Question: Similar variations of this question have been asked (specifically <URL>, but I'm not having any luck.
I am having issues getting my UL and LI to center within a div.
As you can see, the UL (ie "10 users/ 5TB disk space") is pulled to the right instead of being centered:

The view:
'''
<div class="container"><br>
<div class="pricing-table pricing-three-column row">
<div class="plan col-sm-3 col-md-3">
<div class="plan-name-bronze">
<h2>Bronze</h2>
<span>$8.99 / Month</span>
</div>
<ul>
<li class="plan-feature">10 Users</li>
<li class="plan-feature">5TB Disk Space</li>
<li class="plan-feature"><a href="#" class="btn btn-primary btn-plan-select"><i class="icon-white icon-ok"></i> Select</a></li>
</ul>
</div>
<div class="plan col-sm-3 col-md-3">
<div class="plan-name-silver">
<h2>Silver <span class="badge badge-warning">Popular</span></h2>
<span><strike>$10.99</strike> <font color="red">$9.99 - <span class="label label-warning">Sale</span></font></span>
</div>
<ul>
<li class="plan-feature">50 Users</li>
<li class="plan-feature">10TB Disk Space</li>
<li class="plan-feature"><a href="#" class="btn btn-primary btn-plan-select"><i class="icon-white icon-ok"></i> Select</a></li>
</ul>
</div>
<div class="plan col-sm-3 col-md-3">
<div class="plan-name-gold">
<h2>Gold</h2>
<span>$15.99 / Month</span>
</div>
<ul>
<li class="plan-feature">Unlimited Users</li>
<li class="plan-feature">Unlimited Space</li>
<li class="plan-feature"><a href="#" class="btn btn-primary btn-plan-select"><i class="icon-white icon-ok"></i> Select</a></li>
</ul>
</div>
</div>
</div>
'''
And CSS:
'''
.pricing-table .plan {
margin: 5px;
border-radius: 5px;
text-align: center;
background-color: #f3f3f3;
-moz-box-shadow: 0 0 6px 2px #b0b2ab;
-webkit-box-shadow: 0 0 6px 2px #b0b2ab;
box-shadow: 0 0 6px 2px #b0b2ab;
}
.plan:hover {
background-color: #fff;
-moz-box-shadow: 0 0 12px 3px #b0b2ab;
-webkit-box-shadow: 0 0 12px 3px #b0b2ab;
box-shadow: 0 0 12px 3px #b0b2ab;
}
.plan {
text-align: center;
padding: 20px;
color: #ff;
background-color: #5e5f59;
-moz-border-radius: 5px 5px 0 0;
-webkit-border-radius: 5px 5px 0 0;
border-radius: 5px 5px 0 0;
}
.plan-name-bronze {
padding: 20px;
color: #fff;
background-color: #665D1E;
-moz-border-radius: 5px 5px 0 0;
-webkit-border-radius: 5px 5px 0 0;
border-radius: 5px 5px 0 0;
}
.plan-name-silver {
padding: 20px;
color: #fff;
background-color: #C0C0C0;
-moz-border-radius: 5px 5px 0 0;
-webkit-border-radius: 5px 5px 0 0;
border-radius: 5px 5px 0 0;
}
.plan-name-gold {
padding: 20px;
color: #fff;
background-color: #FFD700;
-moz-border-radius: 5px 5px 0 0;
-webkit-border-radius: 5px 5px 0 0;
border-radius: 5px 5px 0 0;
}
.pricing-table-bronze {
padding: 20px;
color: #fff;
background-color: #f89406;
-moz-border-radius: 5px 5px 0 0;
-webkit-border-radius: 5px 5px 0 0;
border-radius: 5px 5px 0 0;
}
.pricing-table .plan .plan-name span {
font-size: 20px;
}
.pricing-table .plan ul {
list-style: none;
margin: 0;
-moz-border-radius: 0 0 5px 5px;
-webkit-border-radius: 0 0 5px 5px;
border-radius: 0 0 5px 5px;
}
.pricing-table .plan ul li.plan-feature {
padding: 15px 10px;
border-top: 1px solid #c5c8c0;
}
.pricing-three-column {
margin: 0 auto;
width: 80%;
}
.pricing-variable-height .plan {
float: none;
margin-left: 2%;
vertical-align: bottom;
display: inline-block;
zoom:1;
*display:inline;
}
.plan-mouseover .plan-name {
background-color: #4e9a06 !important;
}
.btn-plan-select {
padding: 8px 25px;
font-size: 18px;
}
'''
And <URL>
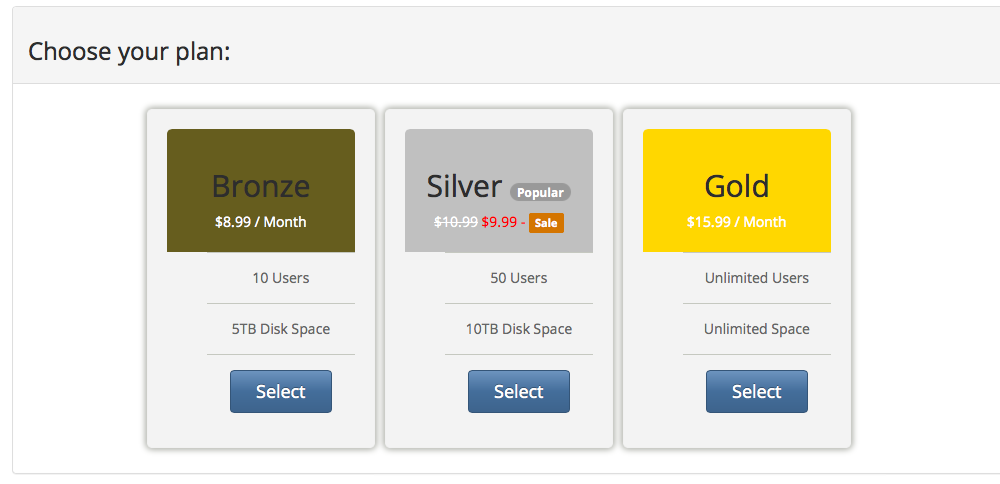
Answer: They aren't centered because default styling on the UL is to add left padding.
Add 'padding: 0;' and problem solved. If you don't want the horizontal lines to stretch the full width you could balance out the padding (E.g. 'padding: 0 1em;').
'''
.pricing-table .plan ul {
list-style: none;
padding: 0;
margin: 0;
-moz-border-radius: 0 0 5px 5px;
-webkit-border-radius: 0 0 5px 5px;
border-radius: 0 0 5px 5px;
}
'''